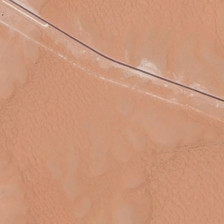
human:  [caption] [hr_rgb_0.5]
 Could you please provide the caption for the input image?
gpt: the desert is very dry .

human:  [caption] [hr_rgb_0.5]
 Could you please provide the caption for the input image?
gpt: the desert is very dry .

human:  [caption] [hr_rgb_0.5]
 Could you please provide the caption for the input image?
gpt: there is a highway in the desert .

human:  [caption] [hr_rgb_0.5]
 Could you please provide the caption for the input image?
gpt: there is a highway in the desert .

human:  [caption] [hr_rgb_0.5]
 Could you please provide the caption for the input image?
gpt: there is a highway in the desert .